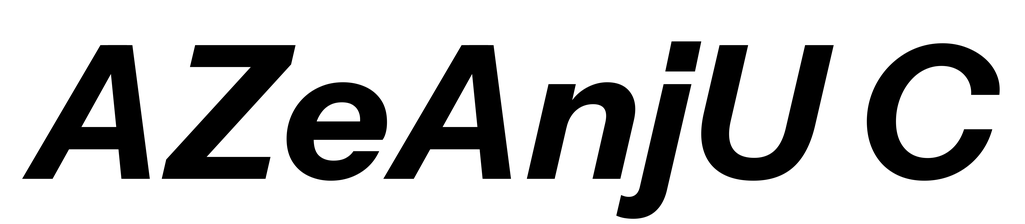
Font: InstrumentSans-Italic_Bold_Italic